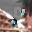
Label: 8